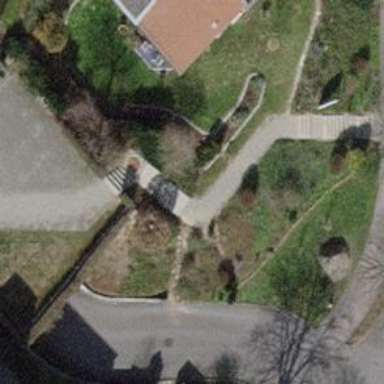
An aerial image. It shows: Road with steps.